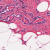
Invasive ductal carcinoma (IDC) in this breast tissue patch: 0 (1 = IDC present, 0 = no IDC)